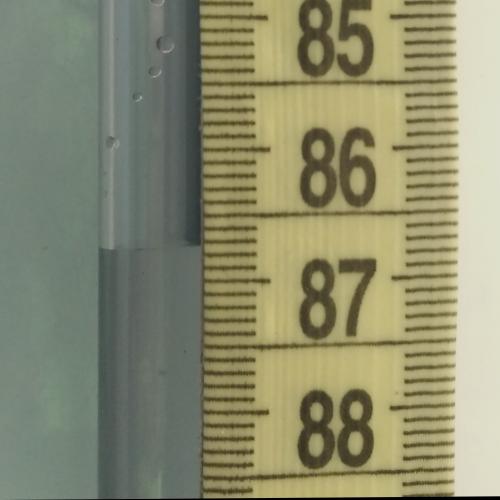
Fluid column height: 86.7 cm